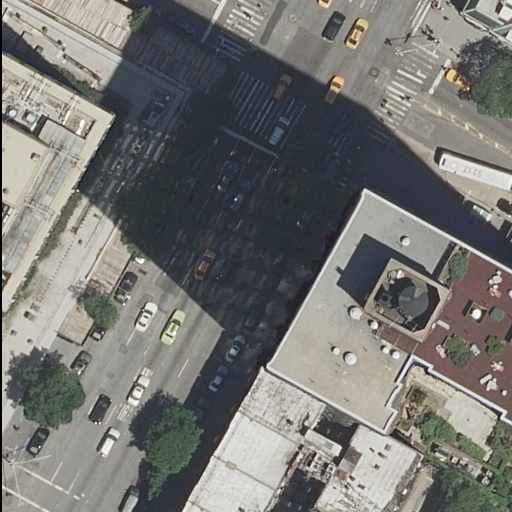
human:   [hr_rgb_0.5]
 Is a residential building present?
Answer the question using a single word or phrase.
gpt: yes

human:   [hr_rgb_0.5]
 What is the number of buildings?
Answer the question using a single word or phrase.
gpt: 4

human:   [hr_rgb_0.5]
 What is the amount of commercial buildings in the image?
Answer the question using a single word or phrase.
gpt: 0

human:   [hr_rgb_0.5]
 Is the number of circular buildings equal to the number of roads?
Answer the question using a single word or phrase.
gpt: no

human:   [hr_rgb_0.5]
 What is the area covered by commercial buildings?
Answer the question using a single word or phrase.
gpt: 0m2

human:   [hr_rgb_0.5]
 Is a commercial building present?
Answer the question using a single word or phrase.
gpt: no

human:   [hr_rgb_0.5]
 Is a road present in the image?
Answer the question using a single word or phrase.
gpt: yes

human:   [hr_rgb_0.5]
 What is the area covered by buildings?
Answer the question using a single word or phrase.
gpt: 2917m2

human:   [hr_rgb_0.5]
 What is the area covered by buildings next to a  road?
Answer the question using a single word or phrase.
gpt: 2917m2

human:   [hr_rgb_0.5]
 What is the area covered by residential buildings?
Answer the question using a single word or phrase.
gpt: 2917m2

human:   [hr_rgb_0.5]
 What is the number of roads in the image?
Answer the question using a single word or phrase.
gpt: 11

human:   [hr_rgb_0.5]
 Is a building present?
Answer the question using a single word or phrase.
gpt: yes

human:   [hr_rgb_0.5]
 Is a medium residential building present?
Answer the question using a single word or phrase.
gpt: yes

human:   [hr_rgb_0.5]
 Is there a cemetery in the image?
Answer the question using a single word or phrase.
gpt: no

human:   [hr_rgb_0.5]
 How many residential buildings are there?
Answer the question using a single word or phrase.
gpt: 4

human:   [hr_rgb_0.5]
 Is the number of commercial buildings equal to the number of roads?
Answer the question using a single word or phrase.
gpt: no

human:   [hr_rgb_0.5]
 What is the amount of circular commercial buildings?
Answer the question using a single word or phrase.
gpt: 0

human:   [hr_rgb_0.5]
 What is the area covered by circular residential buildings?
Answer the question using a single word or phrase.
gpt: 0m2

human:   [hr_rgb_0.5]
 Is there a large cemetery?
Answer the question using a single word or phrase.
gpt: no

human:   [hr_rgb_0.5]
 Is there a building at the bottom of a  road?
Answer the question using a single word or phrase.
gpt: yes

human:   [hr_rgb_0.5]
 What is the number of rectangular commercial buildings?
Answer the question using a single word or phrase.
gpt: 0

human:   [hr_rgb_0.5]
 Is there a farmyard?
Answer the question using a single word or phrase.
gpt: no

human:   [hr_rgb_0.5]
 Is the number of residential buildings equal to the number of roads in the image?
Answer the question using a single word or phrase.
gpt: no

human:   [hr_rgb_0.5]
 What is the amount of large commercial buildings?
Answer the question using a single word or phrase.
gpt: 0

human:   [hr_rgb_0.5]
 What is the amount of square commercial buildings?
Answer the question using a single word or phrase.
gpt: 0

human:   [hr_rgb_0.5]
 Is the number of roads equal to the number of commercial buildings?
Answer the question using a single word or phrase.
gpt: no

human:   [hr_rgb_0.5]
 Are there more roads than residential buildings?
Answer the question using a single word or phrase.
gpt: yes

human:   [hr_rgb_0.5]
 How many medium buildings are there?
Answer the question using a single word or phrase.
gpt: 1

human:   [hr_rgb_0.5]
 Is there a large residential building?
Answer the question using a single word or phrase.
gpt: yes

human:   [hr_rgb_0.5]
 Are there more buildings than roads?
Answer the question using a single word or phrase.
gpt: no

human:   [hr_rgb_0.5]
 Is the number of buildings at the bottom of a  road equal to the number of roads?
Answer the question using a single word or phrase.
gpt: no

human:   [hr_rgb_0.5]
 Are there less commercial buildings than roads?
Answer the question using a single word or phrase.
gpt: yes

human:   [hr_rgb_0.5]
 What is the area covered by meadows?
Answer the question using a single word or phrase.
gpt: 0m2

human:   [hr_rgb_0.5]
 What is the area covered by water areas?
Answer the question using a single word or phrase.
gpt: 0m2

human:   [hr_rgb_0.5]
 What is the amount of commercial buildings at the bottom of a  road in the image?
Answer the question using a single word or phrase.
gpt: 0

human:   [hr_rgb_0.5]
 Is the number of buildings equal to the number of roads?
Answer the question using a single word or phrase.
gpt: no

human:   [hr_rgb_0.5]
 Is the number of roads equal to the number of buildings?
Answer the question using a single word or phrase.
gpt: no

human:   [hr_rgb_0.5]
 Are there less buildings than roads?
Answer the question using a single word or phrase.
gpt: yes

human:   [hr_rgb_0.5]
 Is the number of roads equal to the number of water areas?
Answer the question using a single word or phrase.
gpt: no

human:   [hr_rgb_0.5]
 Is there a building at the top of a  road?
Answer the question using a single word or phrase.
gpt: yes

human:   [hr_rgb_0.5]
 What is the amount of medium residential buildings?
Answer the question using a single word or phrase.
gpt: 1

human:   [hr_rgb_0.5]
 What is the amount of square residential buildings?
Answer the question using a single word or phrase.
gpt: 0

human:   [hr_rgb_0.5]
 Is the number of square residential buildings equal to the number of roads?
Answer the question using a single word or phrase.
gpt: no

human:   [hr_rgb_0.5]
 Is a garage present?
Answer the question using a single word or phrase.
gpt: no

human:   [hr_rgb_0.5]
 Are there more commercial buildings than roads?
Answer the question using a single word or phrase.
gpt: no

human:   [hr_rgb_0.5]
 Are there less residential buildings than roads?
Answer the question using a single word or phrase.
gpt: yes

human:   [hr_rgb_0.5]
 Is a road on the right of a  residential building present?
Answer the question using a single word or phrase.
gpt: yes

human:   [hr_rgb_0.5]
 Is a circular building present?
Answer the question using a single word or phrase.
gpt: no

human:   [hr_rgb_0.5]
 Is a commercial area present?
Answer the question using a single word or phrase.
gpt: no

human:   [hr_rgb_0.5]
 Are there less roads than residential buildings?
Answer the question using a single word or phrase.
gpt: no

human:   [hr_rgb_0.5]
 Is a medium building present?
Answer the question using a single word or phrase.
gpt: yes

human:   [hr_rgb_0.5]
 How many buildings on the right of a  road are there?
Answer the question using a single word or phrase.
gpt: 3

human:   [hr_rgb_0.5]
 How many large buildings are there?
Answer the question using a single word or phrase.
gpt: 3

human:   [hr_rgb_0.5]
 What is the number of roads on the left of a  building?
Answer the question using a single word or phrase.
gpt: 11

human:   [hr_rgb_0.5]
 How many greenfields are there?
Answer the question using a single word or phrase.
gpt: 0

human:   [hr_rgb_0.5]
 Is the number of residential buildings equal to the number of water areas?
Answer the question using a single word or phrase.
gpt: no

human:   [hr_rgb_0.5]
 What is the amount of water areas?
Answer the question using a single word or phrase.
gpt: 0

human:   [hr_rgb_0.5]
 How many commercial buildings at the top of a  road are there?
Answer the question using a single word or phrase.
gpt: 0

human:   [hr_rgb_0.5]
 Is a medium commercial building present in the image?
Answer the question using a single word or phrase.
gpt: no

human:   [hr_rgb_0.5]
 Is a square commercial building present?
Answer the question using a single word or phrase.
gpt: no

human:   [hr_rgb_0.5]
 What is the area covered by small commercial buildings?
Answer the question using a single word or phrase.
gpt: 0m2

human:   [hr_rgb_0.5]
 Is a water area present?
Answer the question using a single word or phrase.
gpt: no

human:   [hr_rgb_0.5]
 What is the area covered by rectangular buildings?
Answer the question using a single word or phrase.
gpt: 2373m2

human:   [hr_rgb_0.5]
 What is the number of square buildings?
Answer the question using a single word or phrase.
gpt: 0